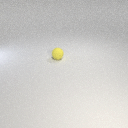
small yellow rubber sphere